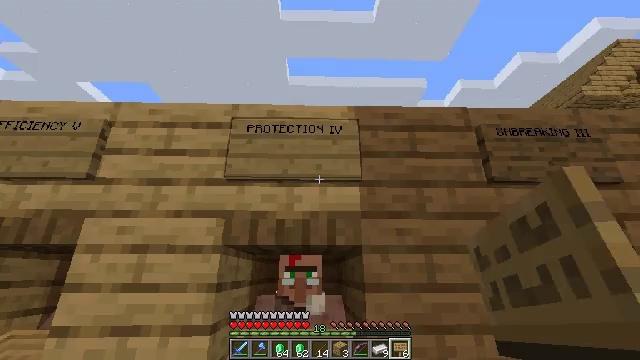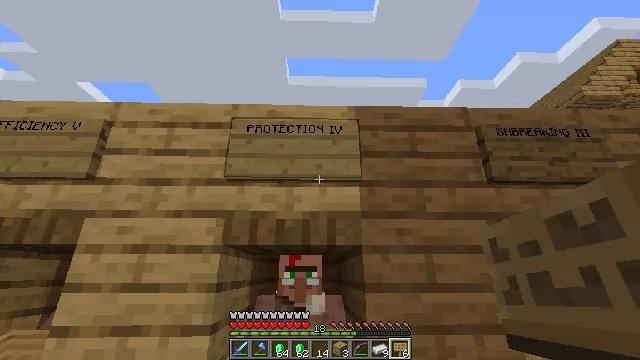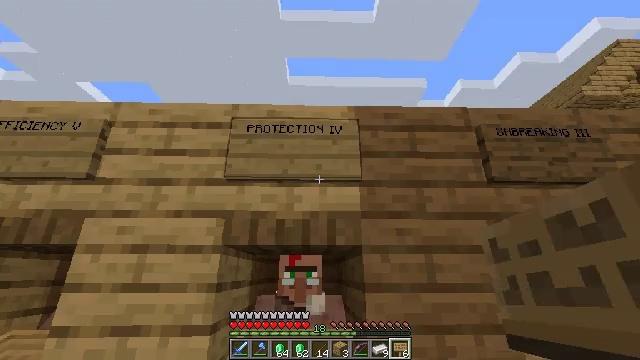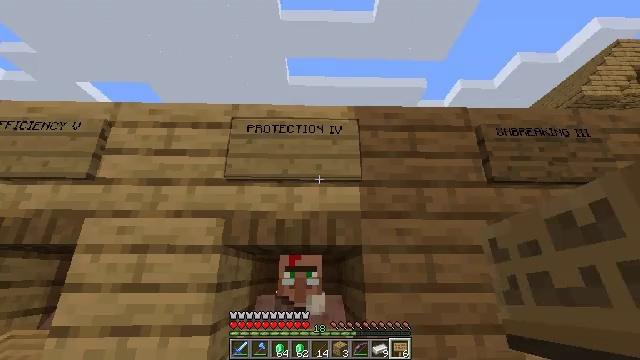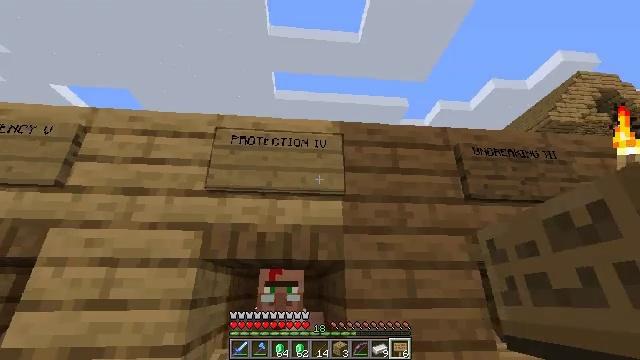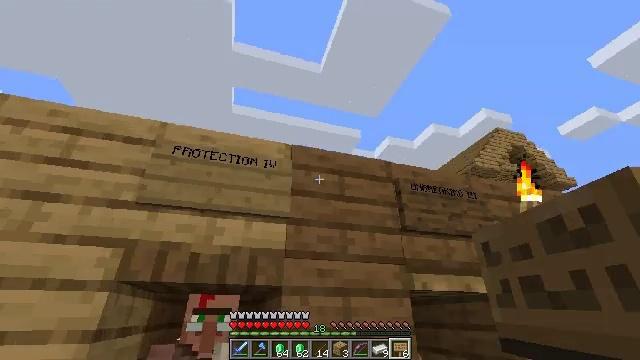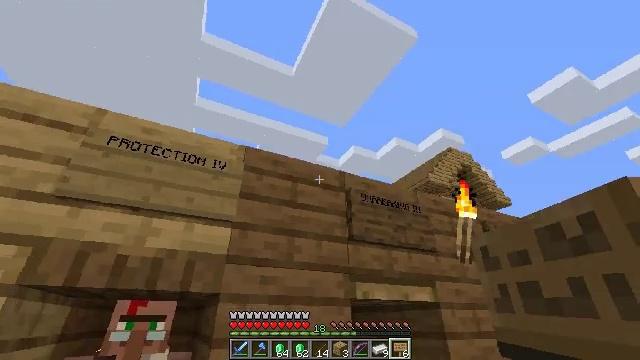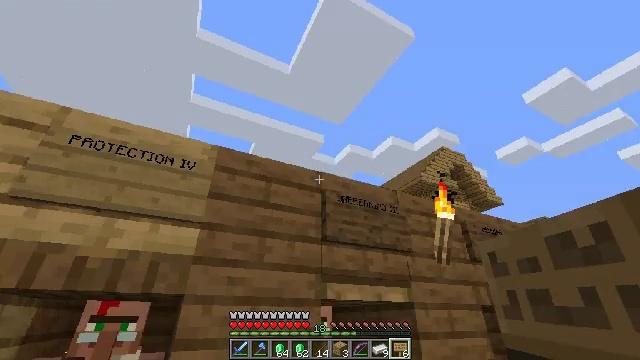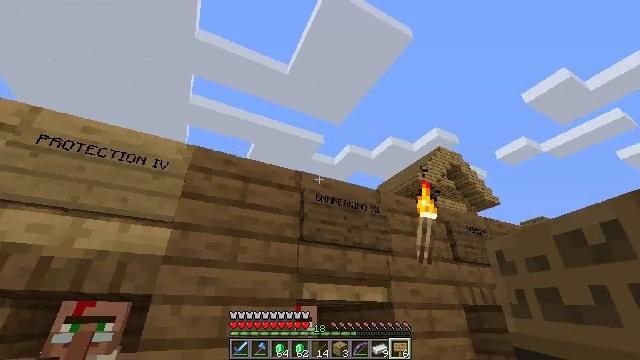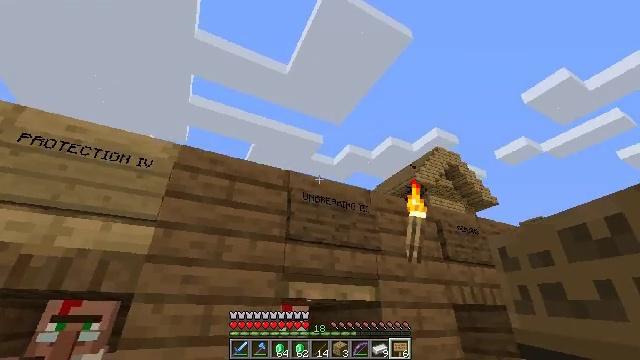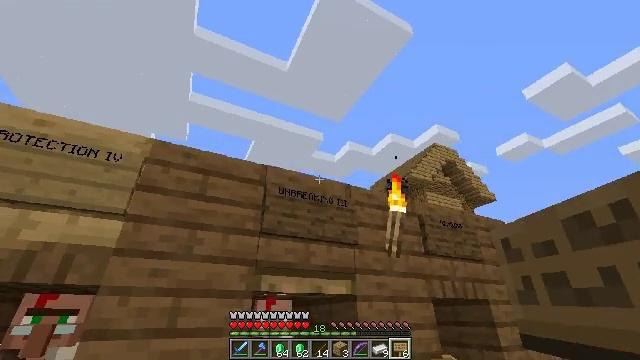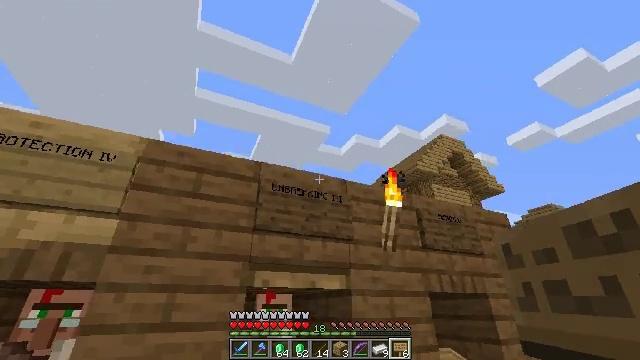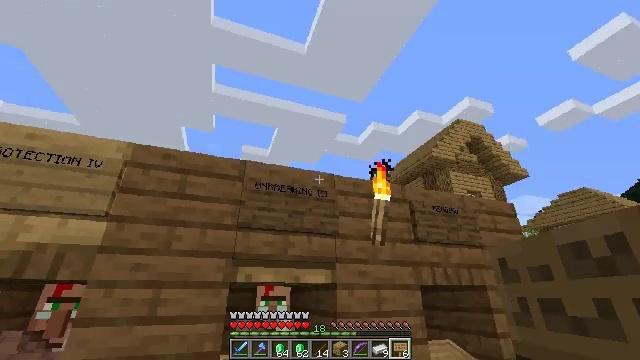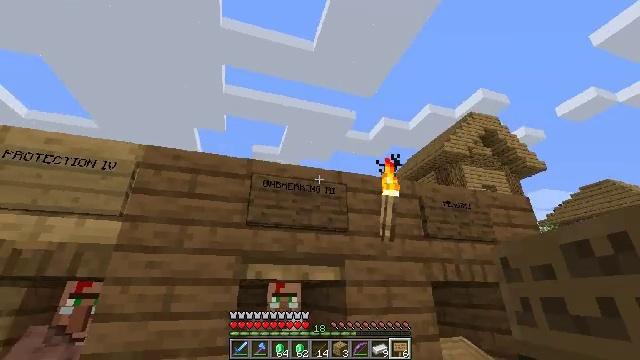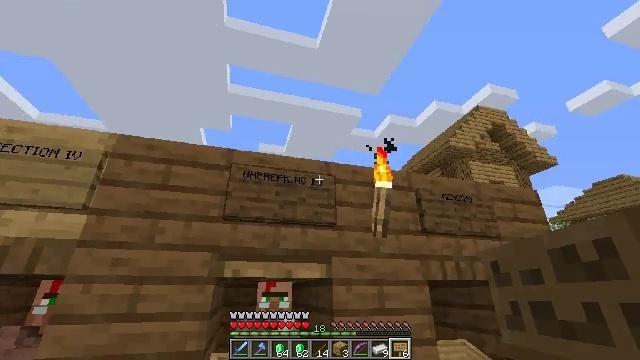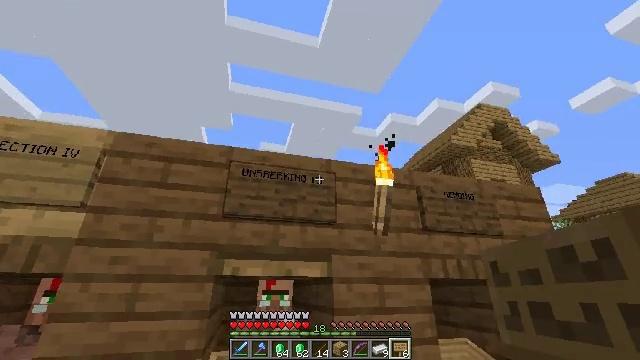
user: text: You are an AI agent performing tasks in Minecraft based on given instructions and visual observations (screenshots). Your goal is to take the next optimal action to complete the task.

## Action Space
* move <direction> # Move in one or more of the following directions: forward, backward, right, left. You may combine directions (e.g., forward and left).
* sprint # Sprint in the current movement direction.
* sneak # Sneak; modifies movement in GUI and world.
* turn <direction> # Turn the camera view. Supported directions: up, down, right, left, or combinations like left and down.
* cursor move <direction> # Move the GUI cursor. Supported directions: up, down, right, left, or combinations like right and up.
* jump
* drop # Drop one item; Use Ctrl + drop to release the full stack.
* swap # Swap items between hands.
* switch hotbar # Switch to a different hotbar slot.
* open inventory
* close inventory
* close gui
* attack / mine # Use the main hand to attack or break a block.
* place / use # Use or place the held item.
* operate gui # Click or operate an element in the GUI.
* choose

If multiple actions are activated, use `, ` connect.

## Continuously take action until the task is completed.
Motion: motion action
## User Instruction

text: Collect a spruce wall sign from the wall.
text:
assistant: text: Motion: no_op
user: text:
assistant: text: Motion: no_op
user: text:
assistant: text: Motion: no_op
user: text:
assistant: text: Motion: turn right and up
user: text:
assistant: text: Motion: move right, turn right and up
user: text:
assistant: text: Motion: move right, turn right and up
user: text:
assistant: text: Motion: move right
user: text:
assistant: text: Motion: move right
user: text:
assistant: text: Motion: move right
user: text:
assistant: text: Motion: move right
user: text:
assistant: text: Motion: move right, turn left and down
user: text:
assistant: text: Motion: move right, turn left and down
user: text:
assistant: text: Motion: move forward, turn left
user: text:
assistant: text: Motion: move forward, turn left
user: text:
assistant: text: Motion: move forward
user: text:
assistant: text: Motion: move forward
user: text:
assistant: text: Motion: no_op
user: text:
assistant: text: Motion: no_op
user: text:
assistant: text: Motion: no_op
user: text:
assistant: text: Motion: turn left, attack / mine
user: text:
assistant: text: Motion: turn left, attack / mine
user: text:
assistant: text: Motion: attack / mine
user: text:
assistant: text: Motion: turn left, attack / mine
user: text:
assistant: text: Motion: turn left and up, attack / mine
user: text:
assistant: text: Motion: attack / mine
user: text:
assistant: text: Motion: attack / mine
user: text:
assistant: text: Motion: attack / mine
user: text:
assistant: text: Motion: attack / mine
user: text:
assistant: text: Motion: attack / mine
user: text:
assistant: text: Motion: attack / mine